【题型】填空题　【知识点】解析几何　【难度】easy
已知椭圆 $C: \frac{x^2}{4} + y^2 = 1$ 的左、右焦点分别为 $F_1$，$F_2$，点 $P$ 为椭圆上一点，且点 $P$ 位于第一象限，$PF_1 \perp PF_2$，则 $|PF_1|=$ \_\_\_\_\_\_\_，$|PF_2|=$ \_\_\_\_\_\_\_.

\vspace{1em}
【解答】

\noindent \textbf{【答案】} $\boldsymbol{2+\sqrt{2}}$ / $\boldsymbol{\sqrt{2}+2}$ \quad $\boldsymbol{2-\sqrt{2}}$ / $\boldsymbol{-\sqrt{2}+2}$

\vspace{0.2cm}
\noindent \textbf{【分析】} 根据焦点三角形的性质，结合椭圆定义以及勾股定理即可求解.

\vspace{0.2cm}
\noindent \textbf{【解析】} 设$|PF_1|=m$，$|PF_2|=n$，由于点$P$位于第一象限，所以$|PF_1|>|PF_2|$，
由焦点$F_1(-\sqrt{3},0)$，$PF_1\perp PF_2$，则$\begin{cases} m+n=4, \\ m^2+n^2=12, \end{cases}$
有$mn=\dfrac{1}{2}\left[(m+n)^2-(m^2+n^2)\right]=\dfrac{1}{2}\times(16-12)=2$，
$m-n=\sqrt{(m+n)^2-4mn}=\sqrt{16-8}=2\sqrt{2}$，
解得$m=2+\sqrt{2}$，$n=2-\sqrt{2}$.
故答案为：$2+\sqrt{2}$，$2-\sqrt{2}$.

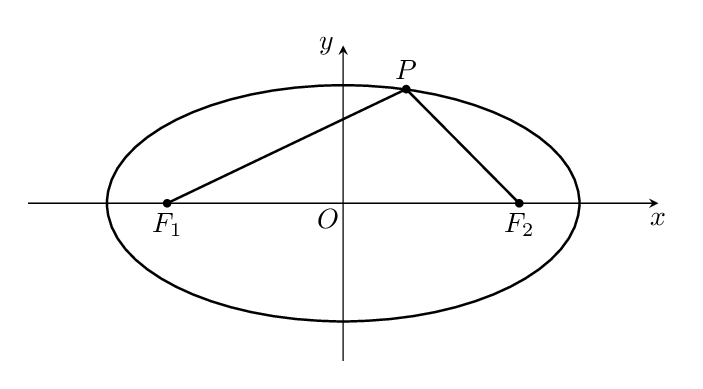